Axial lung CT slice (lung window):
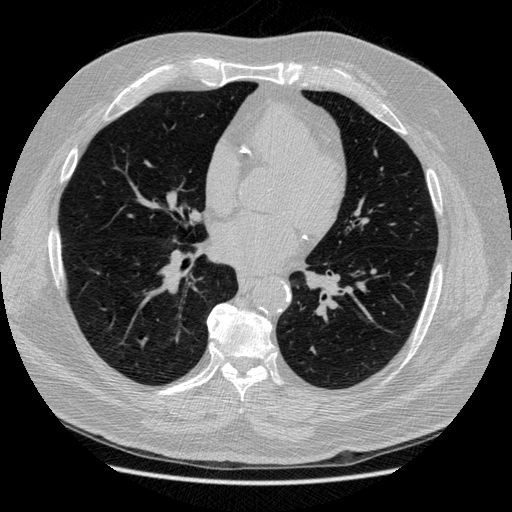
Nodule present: no